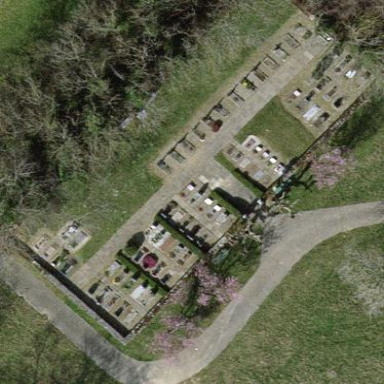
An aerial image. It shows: Cemetery with parking area.